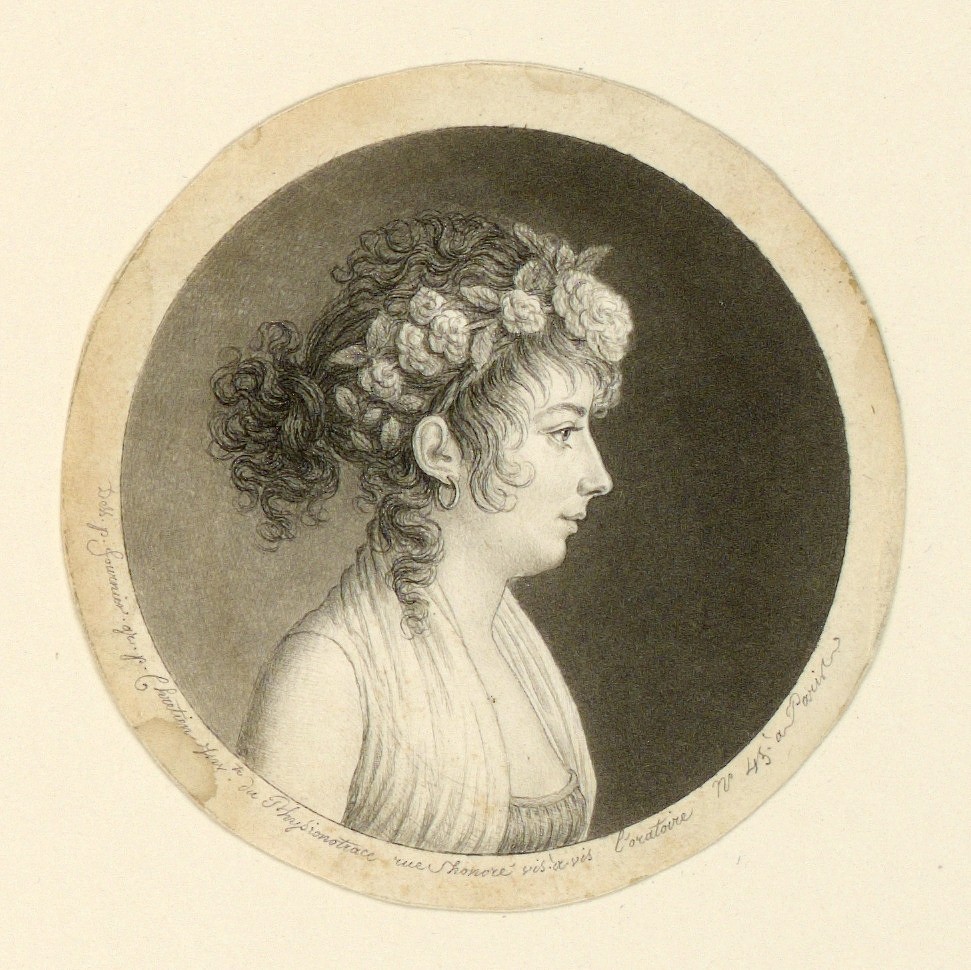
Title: Portrait of a Woman
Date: before 1908
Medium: Aquatint on paper
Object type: Print
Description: Head and shoulders of a woman, facing right, with flowers in her hair; circular.